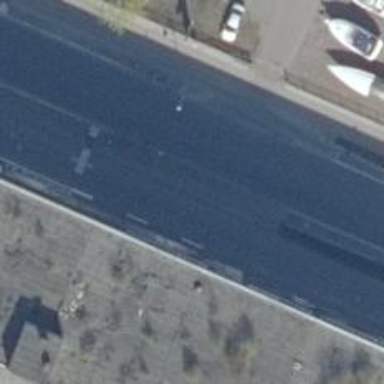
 featuring separate sidewalks and cycle track on both sides."